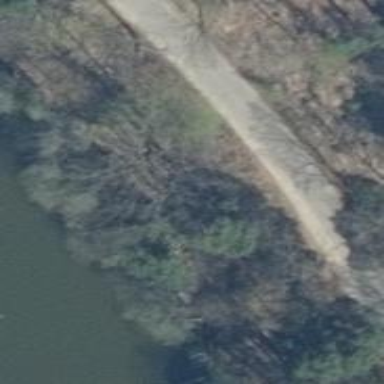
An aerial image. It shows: Unclassified road.